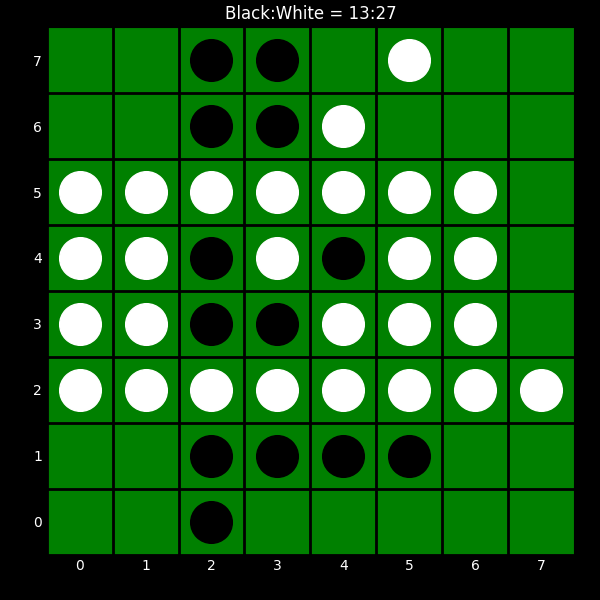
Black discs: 13
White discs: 27